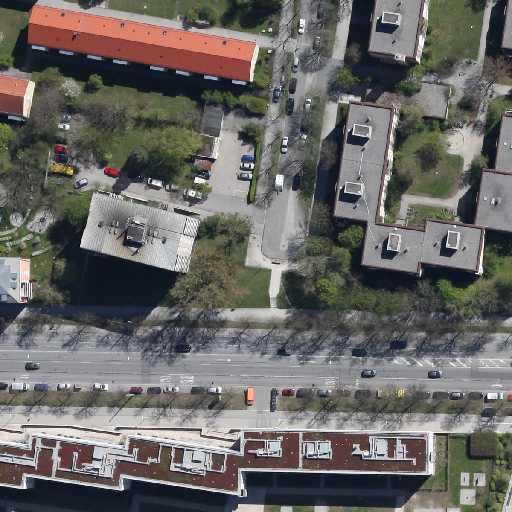
Referring expression: impervious surface